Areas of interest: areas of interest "Gulou 132 Creative Industry Park"
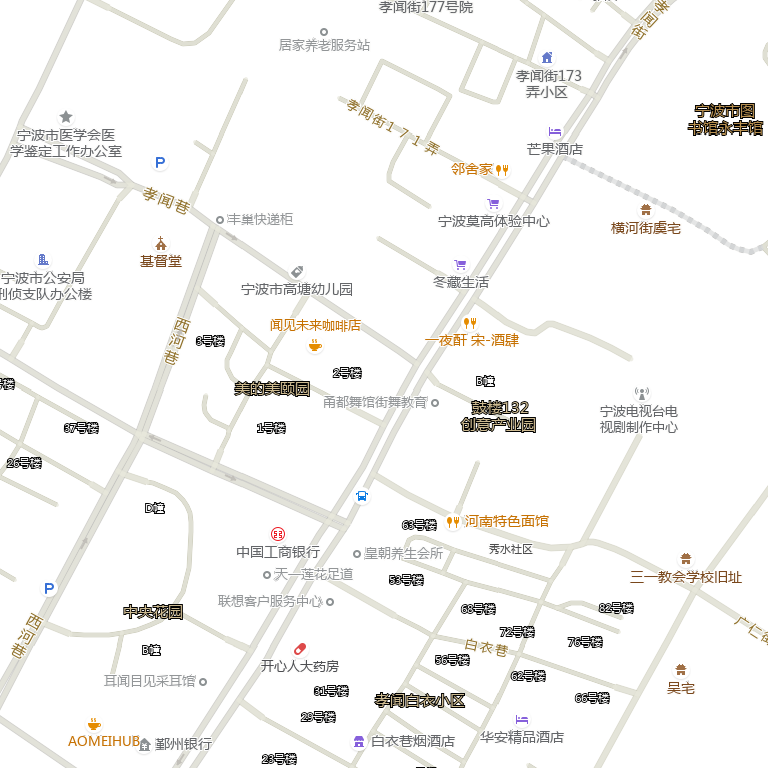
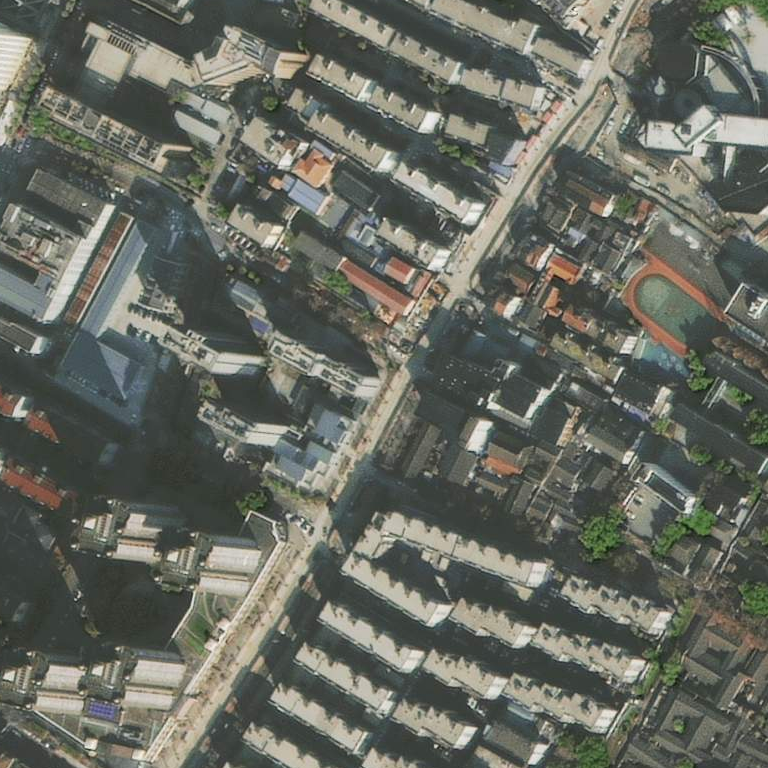